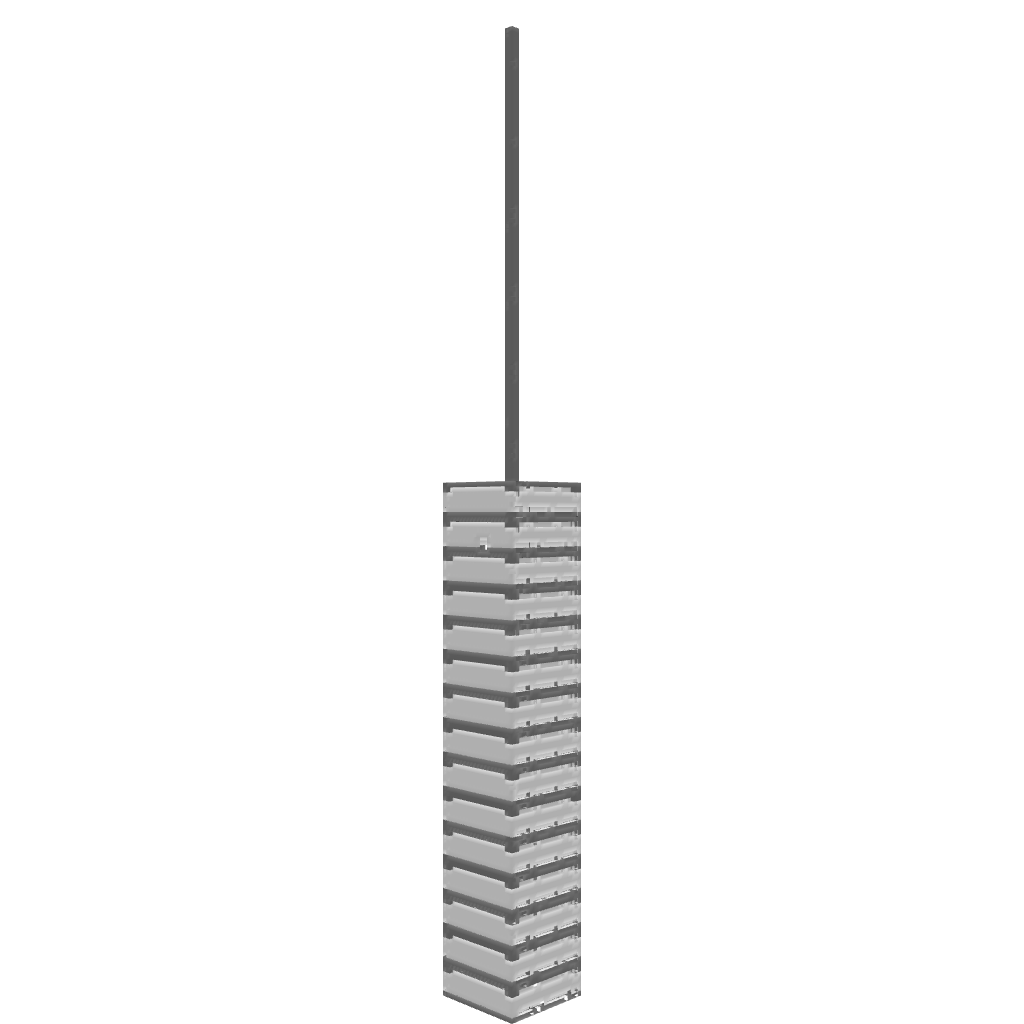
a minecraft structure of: Skyscraper bad low quality